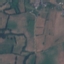
Label: Pasture